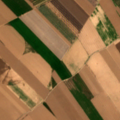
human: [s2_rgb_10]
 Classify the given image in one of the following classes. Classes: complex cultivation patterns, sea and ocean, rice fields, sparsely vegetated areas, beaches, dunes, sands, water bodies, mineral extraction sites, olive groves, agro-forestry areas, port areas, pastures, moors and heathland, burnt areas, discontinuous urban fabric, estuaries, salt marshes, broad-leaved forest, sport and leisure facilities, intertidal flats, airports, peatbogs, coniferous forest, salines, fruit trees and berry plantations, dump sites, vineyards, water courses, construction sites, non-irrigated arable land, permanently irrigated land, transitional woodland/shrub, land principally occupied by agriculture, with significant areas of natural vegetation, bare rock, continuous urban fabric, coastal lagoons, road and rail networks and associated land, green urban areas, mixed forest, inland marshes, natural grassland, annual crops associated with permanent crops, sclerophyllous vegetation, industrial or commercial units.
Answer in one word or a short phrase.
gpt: permanently irrigated land